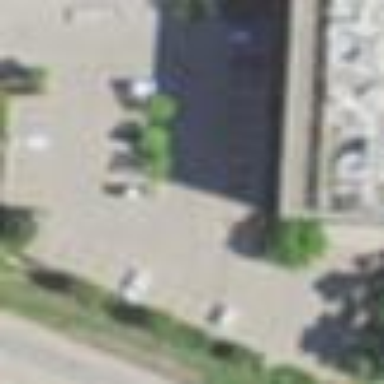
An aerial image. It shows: Parking area with surface.